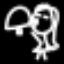
Label: mushroom